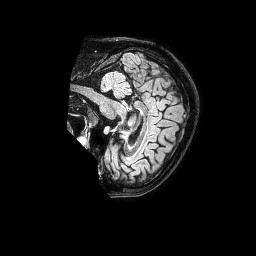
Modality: FLAIR
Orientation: sagittal
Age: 56
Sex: male
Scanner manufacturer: philips
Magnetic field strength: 1.5 T
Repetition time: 4.8 s
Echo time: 0.3 s